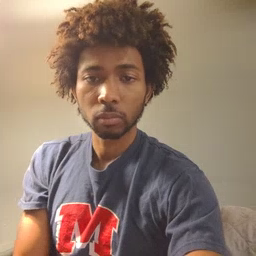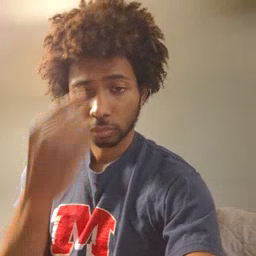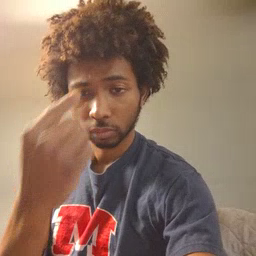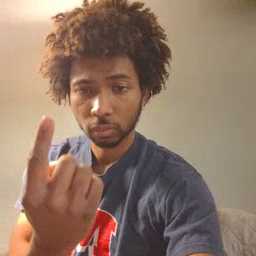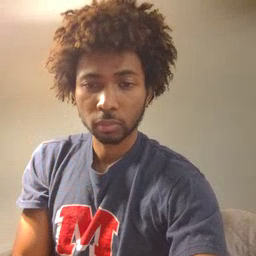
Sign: penny